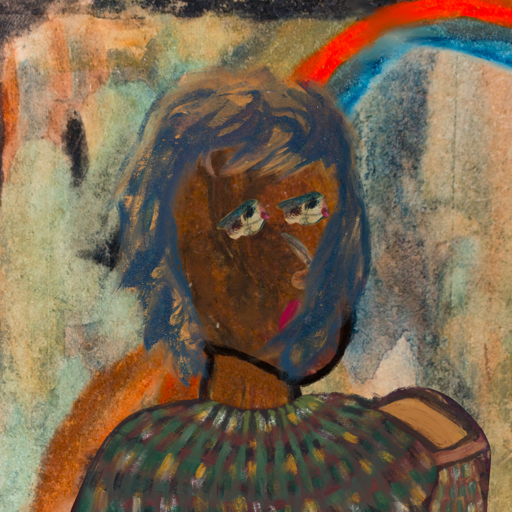
Background: Childish, Head And Neck Side: Mosgoul, Face Side: Pipe, Bust: After_Raid, Hair Side: In_The_Sun, Head Accessory: Blank, Second Necklace: Blank, Necklace: Blank, Baby: Blank